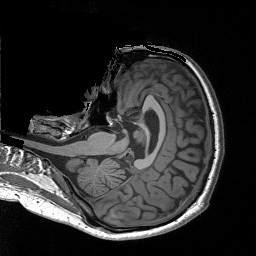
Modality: T1w
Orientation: axial